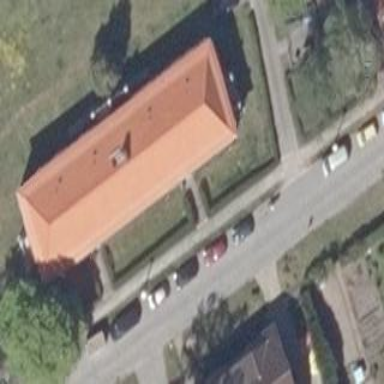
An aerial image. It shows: Building with red roof.